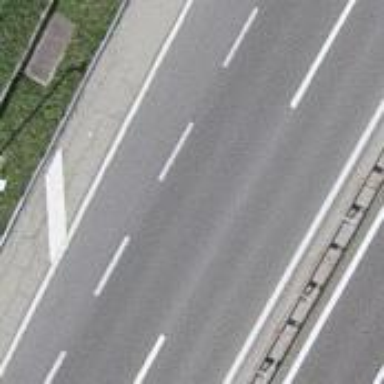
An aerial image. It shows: View of motorway.